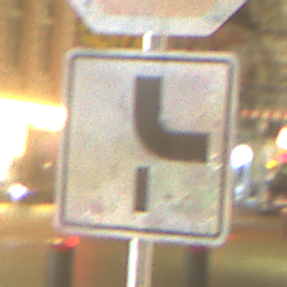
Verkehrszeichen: VerlaufVorfahrtsstrasse10
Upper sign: Stop
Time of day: Night
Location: Outdoor (Urban)
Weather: Clear
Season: NotSpecified
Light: Artificial